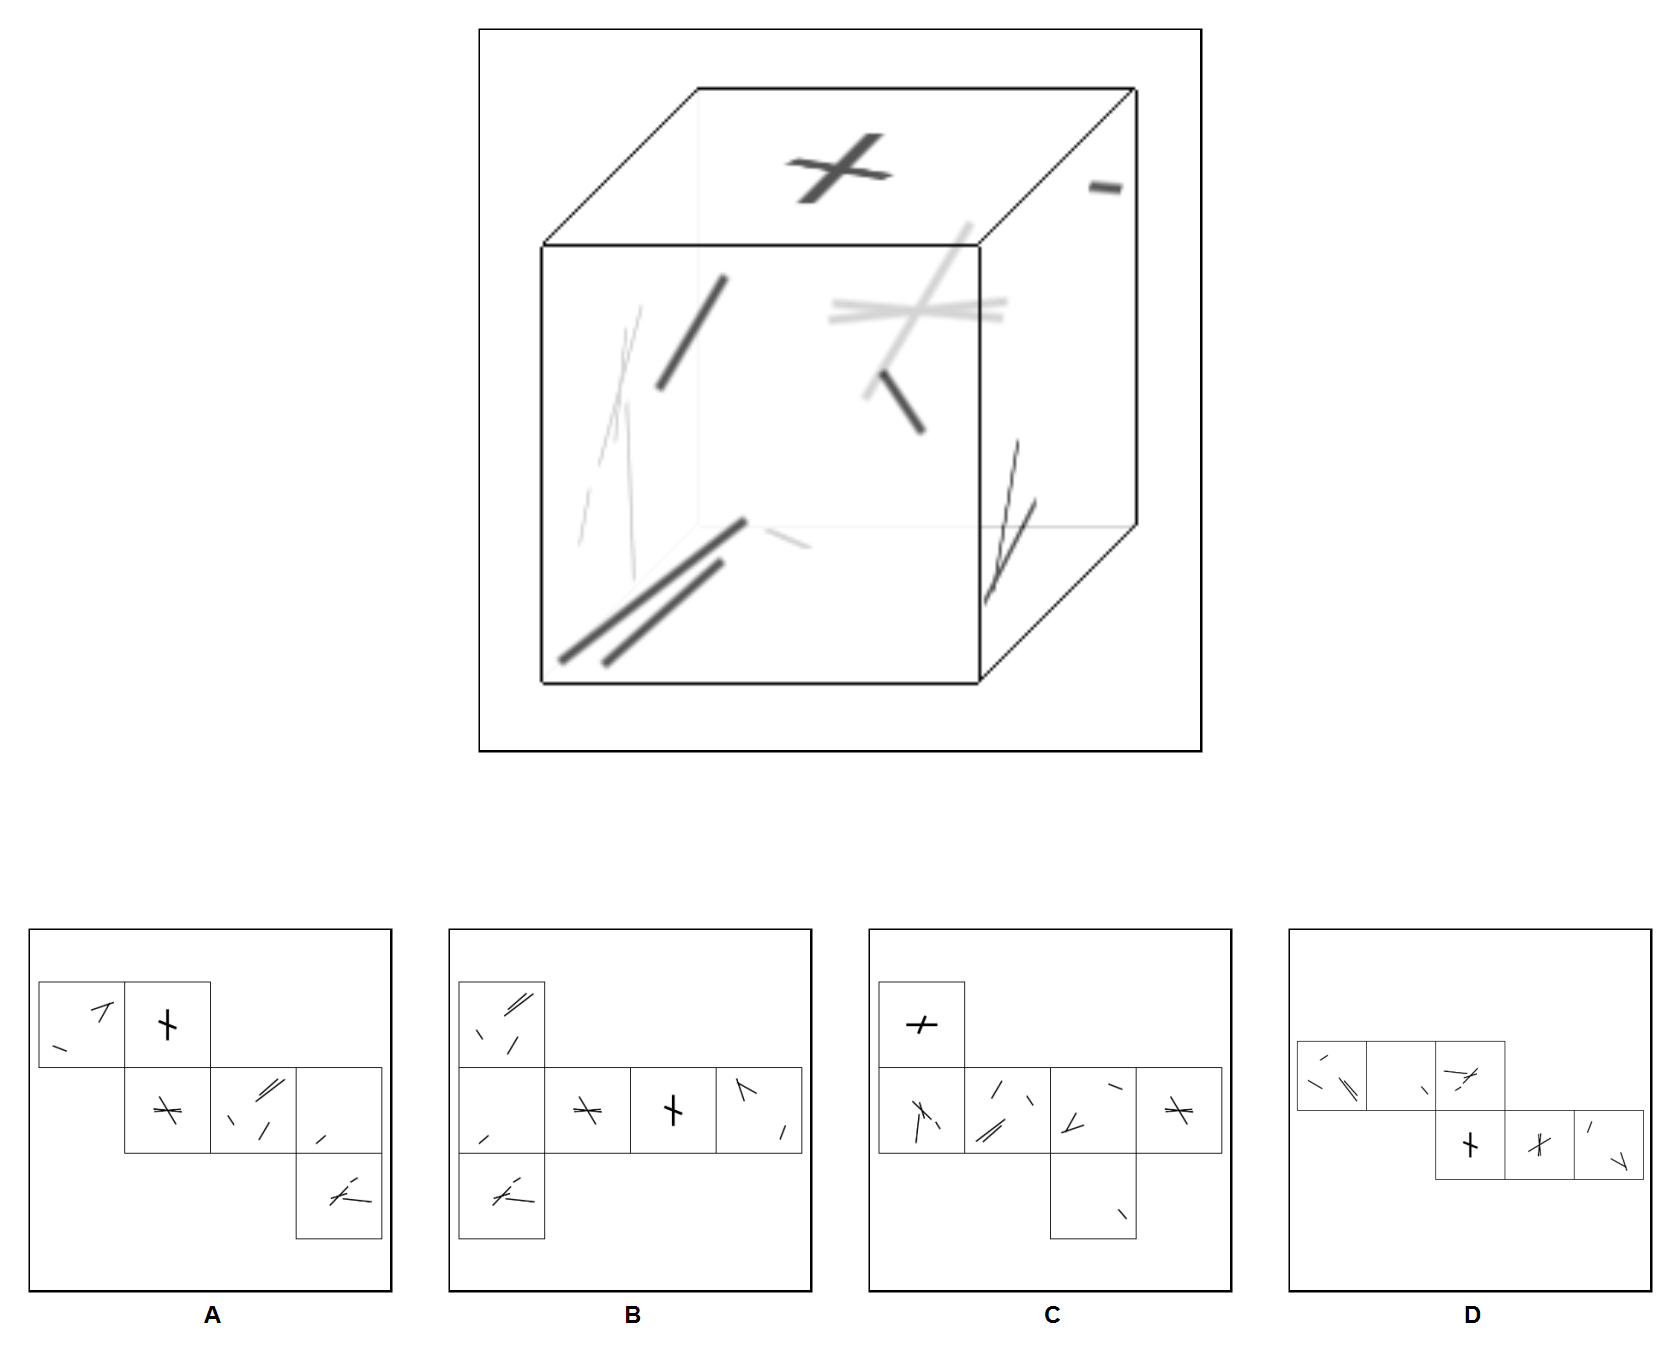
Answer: C